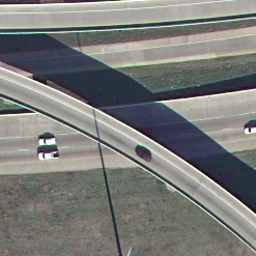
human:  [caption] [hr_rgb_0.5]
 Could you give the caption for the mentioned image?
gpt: A narrow overpass go across the roads diagonally .

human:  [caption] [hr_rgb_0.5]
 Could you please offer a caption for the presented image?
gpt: An overpass with a narrow road go across another roads diagonally with some plants surounded the roads .

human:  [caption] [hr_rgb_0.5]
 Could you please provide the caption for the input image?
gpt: An overpass with a narrow road go across another roads diagonally with some cars on the roads .

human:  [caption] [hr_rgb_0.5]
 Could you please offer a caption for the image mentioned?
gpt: A narrow road go across another roads diagonally with some cars on the roads .

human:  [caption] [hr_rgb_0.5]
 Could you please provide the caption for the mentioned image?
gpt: A narrow road go across another roads with lawn surrounded .